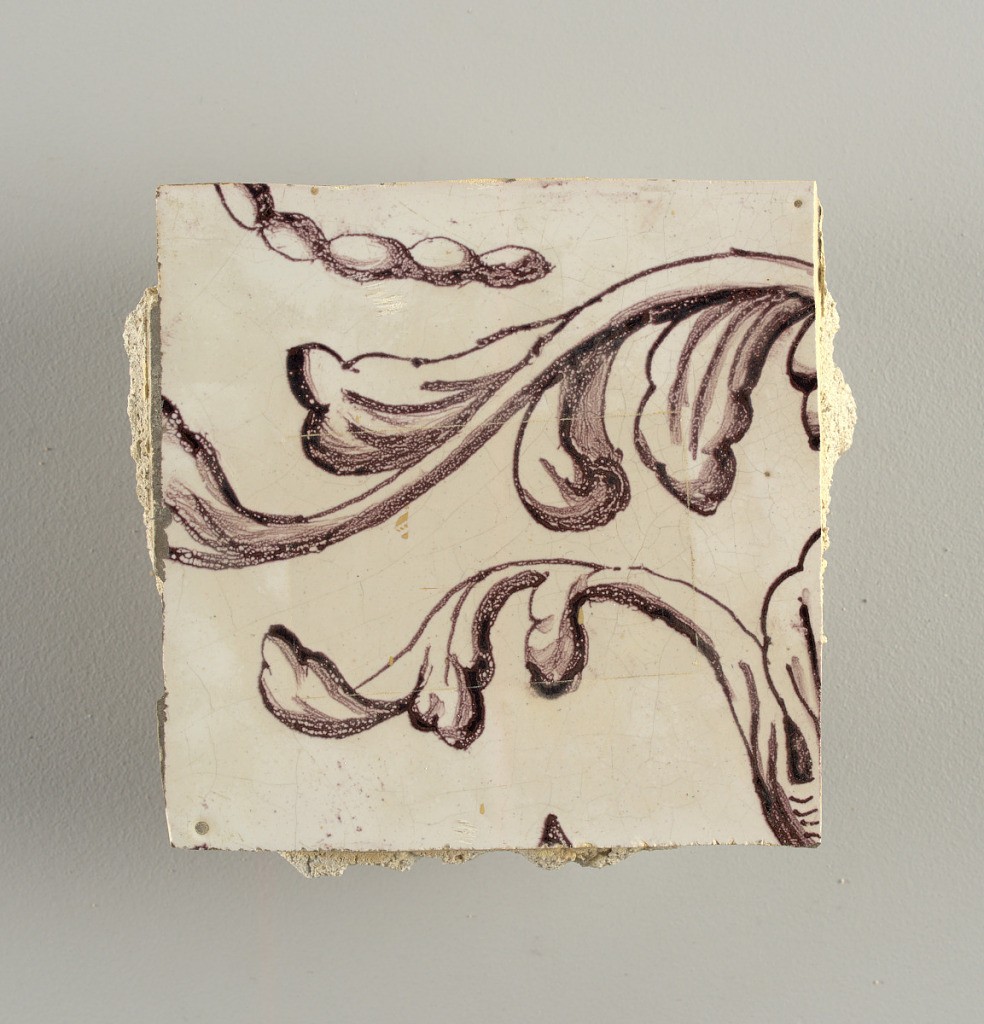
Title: Wall facing
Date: ca. 1725
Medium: Tin-glazed earthenware, underglaze
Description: Horizontal rectangle.  Thirty-seven tiles wide and twenty-one high with opening for door or window nineteen and one-half tiles high and twelve wide.  To left and right of opening, centered canopy above. Left, woman representing Hope, right, a sculputure urn.  Centered above opening, a mascaron.  Arabesque design of foliage.